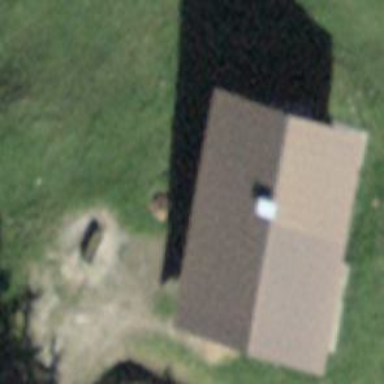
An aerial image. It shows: Cabin.